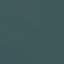
Label: SeaLake